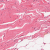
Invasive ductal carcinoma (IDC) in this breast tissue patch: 0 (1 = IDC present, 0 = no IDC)